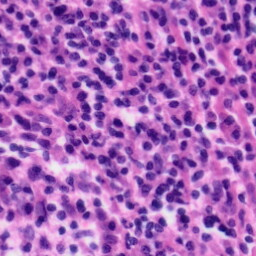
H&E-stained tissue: Tonsil